Question: I have a set of records and I want to sort these records on the basis of the number of items in a group.

I want to arrange the records in such a way that Products with maximum number of items are at the top i.e. the required order is- Product_ID 3 (with 6 items), then Product_ID 1 (with 5 items) and the last one would be Product_ID 2(with 3 items).
The following query returns the count of the items with same Product_ID, however, I want Item_Name, Item_Description and Item_Number to be arranged as well.
'''
Select Product_ID, Count(*) from Product group by Product_ID order by Count(*) DESC
'''
I have tried another query as follows, but I know I am wrong somewhere that it is not giving the desired results and I can't think of a possible solution:
'''
Select Product_ID, Item_Name, Item_Description, Item_Number from Product
group by Product_ID,item_name,item_description,item_number
order by COUNT(product_ID)
'''
Thanks in advance for your help!!
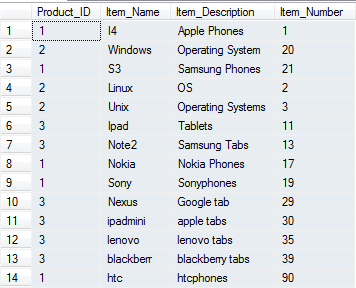
Answer: '''
Select Product_ID, Item_Name, Item_Description, Item_Number
from Product
order by COUNT(1) over (partition by Product_ID) desc
'''